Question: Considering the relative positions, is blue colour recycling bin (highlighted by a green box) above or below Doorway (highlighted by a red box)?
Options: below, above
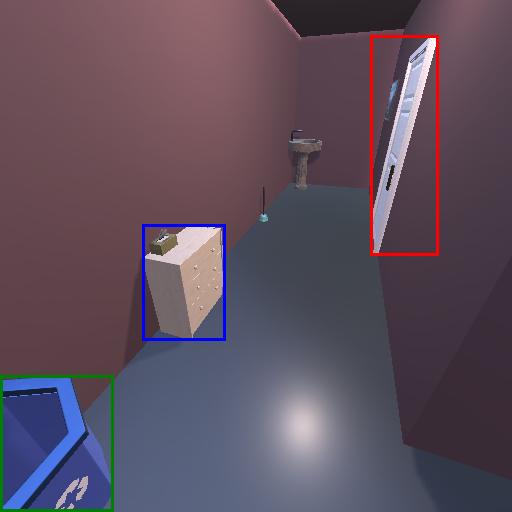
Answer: below